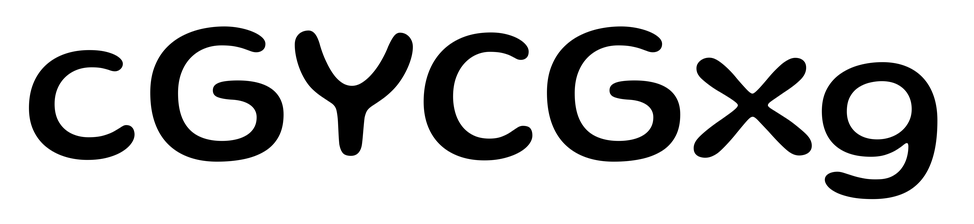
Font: Gluten_Regular